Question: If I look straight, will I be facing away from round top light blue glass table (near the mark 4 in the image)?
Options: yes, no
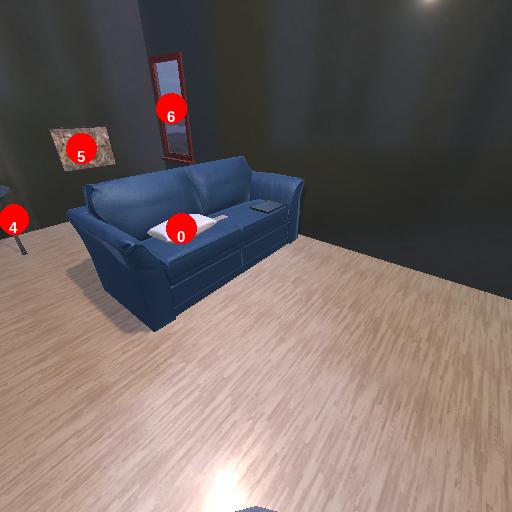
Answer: yes